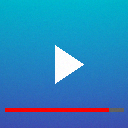
Screen state: on